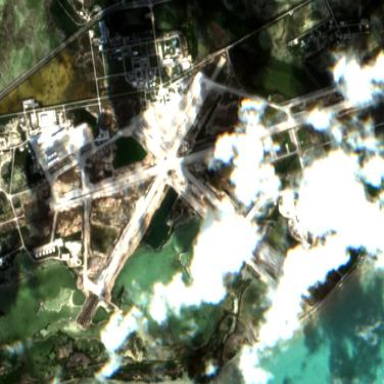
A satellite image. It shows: Paved runway at airport.